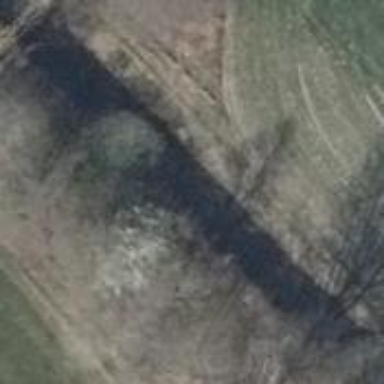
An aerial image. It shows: Row of deciduous broadleaved trees.